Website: crate-barrel
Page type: customer-info-address
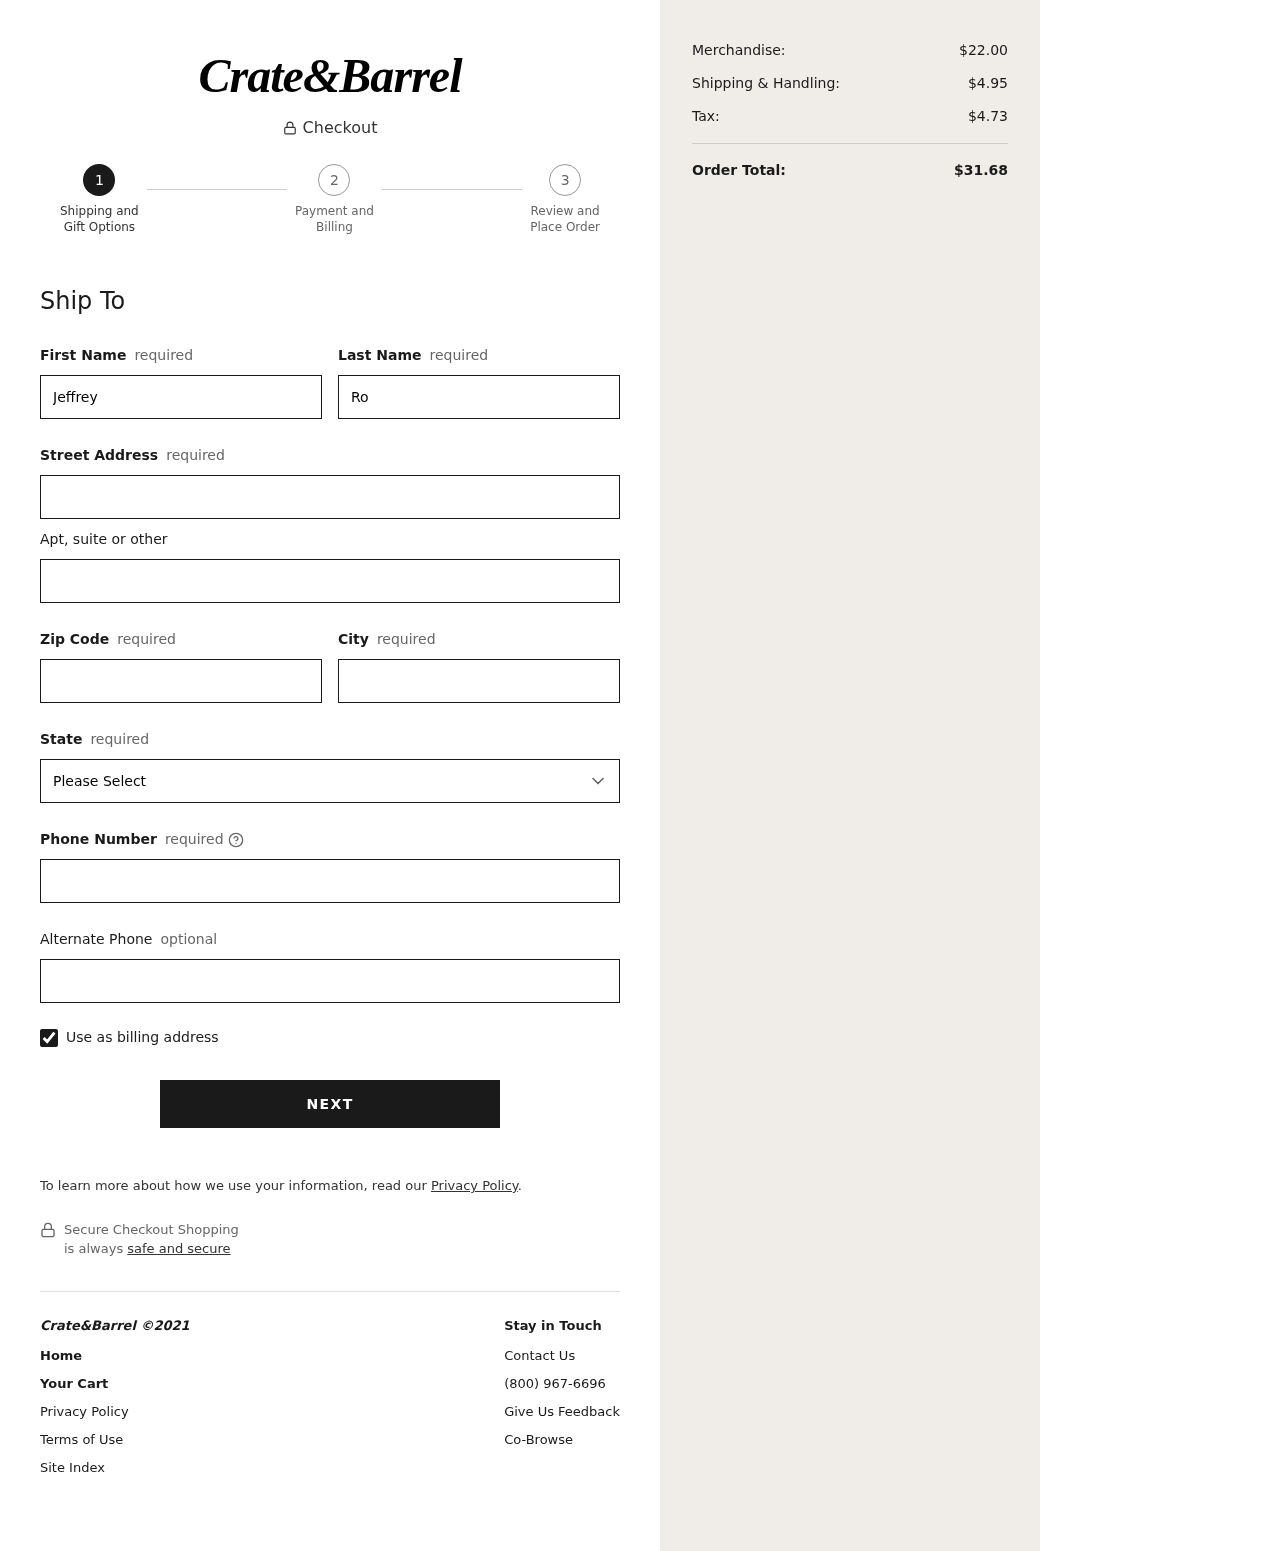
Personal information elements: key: PII_STATE
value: New Jersey
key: PII_FIRSTNAME
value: Jeffrey
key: PII_LASTNAME
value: Rowe
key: PII_STREET
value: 2265 Richard Wall Suite 400
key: PII_STREET2
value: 33580 Lisa Brook Apt. 207
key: PII_POSTCODE
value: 43312
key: PII_CITY
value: New Theresa
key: PII_PHONE
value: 5783898427
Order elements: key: ORDER_SUBTOTAL
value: $22.00
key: ORDER_SHIPPING_COST
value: $4.95
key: ORDER_TAX
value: $4.73
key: ORDER_TOTAL
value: $31.68